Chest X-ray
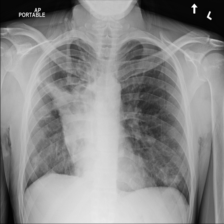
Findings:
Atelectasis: negative
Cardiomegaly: negative
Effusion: negative
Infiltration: negative
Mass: negative
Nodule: negative
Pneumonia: negative
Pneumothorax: negative
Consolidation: negative
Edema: negative
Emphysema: negative
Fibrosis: negative
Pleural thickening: negative
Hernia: negative